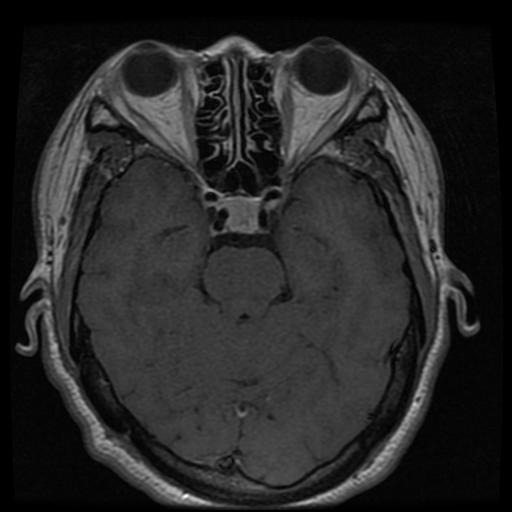
Label: pituitary